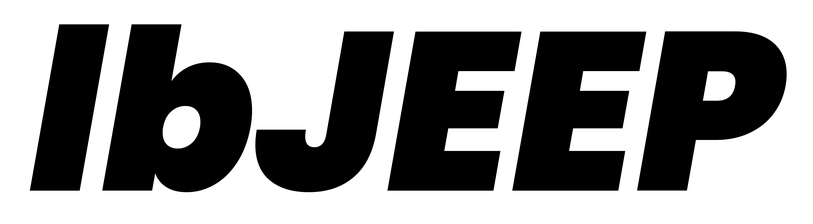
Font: Poppins-BlackItalic